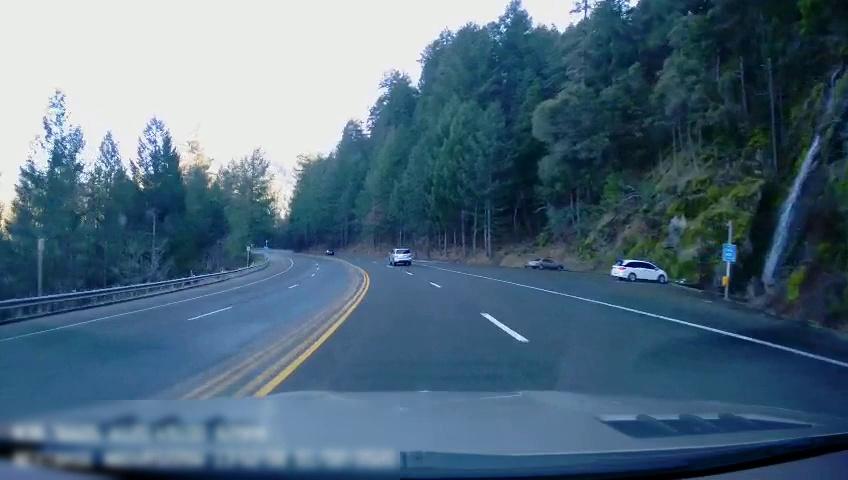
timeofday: Day
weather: Sunny
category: Drivable Space
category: Vehicles | Car
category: Vehicles | Car
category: Vehicles | Car
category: Vehicles | SUV
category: Lanes | Current Lane
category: Lanes | Alternate Lane
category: Lanes | Current Lane
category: Lanes | Alternate Lane
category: Lanes | Opposite Lane
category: Lanes | Opposite Lane
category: Lanes | Opposite Lane
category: Lanes | Opposite Lane
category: Traffic | Signs